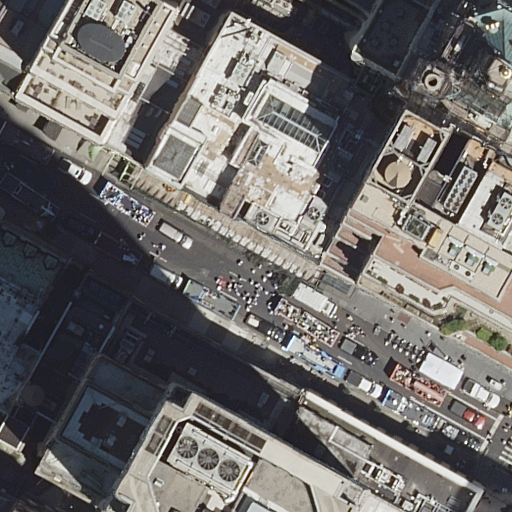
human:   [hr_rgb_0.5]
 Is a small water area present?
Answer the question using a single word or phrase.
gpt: no

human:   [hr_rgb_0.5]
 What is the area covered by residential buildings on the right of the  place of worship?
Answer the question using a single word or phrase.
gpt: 6053m2

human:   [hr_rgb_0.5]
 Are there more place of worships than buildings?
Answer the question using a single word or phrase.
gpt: no

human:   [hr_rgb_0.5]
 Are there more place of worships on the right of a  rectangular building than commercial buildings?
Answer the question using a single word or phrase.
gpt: yes

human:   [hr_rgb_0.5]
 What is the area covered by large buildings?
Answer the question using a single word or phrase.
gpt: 6119m2

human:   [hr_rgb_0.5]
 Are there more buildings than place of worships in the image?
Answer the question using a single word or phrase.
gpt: yes

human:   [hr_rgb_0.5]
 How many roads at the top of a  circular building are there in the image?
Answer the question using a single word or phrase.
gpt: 0

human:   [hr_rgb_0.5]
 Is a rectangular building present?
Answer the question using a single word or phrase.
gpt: yes

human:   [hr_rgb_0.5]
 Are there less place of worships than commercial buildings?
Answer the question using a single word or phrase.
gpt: no

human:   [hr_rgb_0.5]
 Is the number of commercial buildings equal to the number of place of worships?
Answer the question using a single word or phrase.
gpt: no

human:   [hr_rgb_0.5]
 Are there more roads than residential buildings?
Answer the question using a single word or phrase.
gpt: no

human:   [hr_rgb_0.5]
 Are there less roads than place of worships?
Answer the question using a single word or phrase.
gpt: no

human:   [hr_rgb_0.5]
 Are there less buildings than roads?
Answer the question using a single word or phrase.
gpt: no

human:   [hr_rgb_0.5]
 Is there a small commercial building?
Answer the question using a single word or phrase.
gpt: no

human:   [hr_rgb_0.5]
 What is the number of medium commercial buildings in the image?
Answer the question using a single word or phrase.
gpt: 0

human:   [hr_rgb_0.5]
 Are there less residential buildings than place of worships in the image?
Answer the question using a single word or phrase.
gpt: no

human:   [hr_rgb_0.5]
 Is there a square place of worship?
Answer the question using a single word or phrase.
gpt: no

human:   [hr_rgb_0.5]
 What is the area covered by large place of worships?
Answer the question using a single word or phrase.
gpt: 0m2

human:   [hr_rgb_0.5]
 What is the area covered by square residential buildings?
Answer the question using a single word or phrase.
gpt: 0m2

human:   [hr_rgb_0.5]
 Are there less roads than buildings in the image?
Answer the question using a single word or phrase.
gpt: yes

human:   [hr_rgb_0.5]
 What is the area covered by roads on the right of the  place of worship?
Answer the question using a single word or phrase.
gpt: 0m2

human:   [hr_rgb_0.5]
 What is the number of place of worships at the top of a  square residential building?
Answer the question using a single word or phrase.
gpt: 0

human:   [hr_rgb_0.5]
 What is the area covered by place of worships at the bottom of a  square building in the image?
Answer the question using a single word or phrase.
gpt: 0m2

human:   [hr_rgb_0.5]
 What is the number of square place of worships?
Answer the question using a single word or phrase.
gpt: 0

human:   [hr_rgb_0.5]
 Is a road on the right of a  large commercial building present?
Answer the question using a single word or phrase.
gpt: no

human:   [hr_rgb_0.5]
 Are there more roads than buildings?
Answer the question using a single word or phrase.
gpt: no

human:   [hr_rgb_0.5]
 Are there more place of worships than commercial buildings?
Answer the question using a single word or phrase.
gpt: yes

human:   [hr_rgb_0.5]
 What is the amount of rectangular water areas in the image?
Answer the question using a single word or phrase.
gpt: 0

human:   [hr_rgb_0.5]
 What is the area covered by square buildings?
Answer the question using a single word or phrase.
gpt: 0m2

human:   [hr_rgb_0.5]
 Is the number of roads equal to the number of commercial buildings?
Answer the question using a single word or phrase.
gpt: no

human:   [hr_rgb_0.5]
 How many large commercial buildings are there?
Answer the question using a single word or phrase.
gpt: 0

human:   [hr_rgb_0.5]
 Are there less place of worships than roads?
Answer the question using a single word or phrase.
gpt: no

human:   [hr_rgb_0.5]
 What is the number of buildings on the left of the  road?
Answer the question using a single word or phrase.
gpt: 8

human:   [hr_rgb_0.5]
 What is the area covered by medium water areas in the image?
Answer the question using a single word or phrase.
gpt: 0m2

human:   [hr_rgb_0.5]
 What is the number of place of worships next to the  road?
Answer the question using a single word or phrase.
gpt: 1

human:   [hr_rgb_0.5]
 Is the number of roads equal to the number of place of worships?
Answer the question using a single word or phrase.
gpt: yes